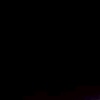
Label: space